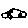
Label: car